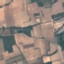
Land use / land cover: PermanentCrop